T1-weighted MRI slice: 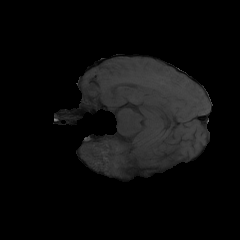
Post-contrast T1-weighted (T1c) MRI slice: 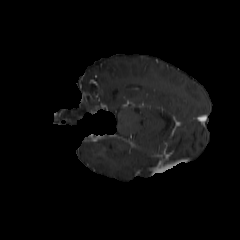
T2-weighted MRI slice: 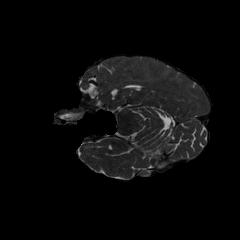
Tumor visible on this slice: no